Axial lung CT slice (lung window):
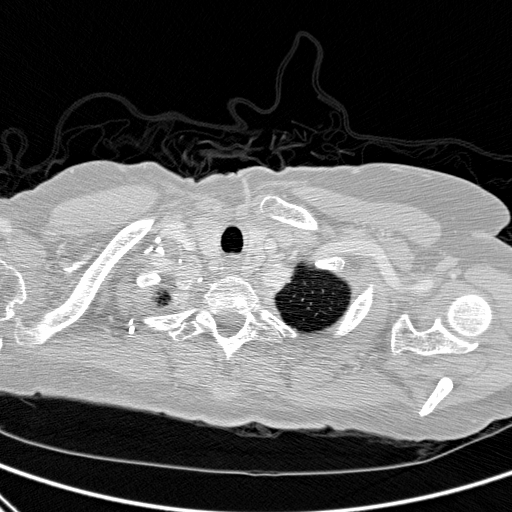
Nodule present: no